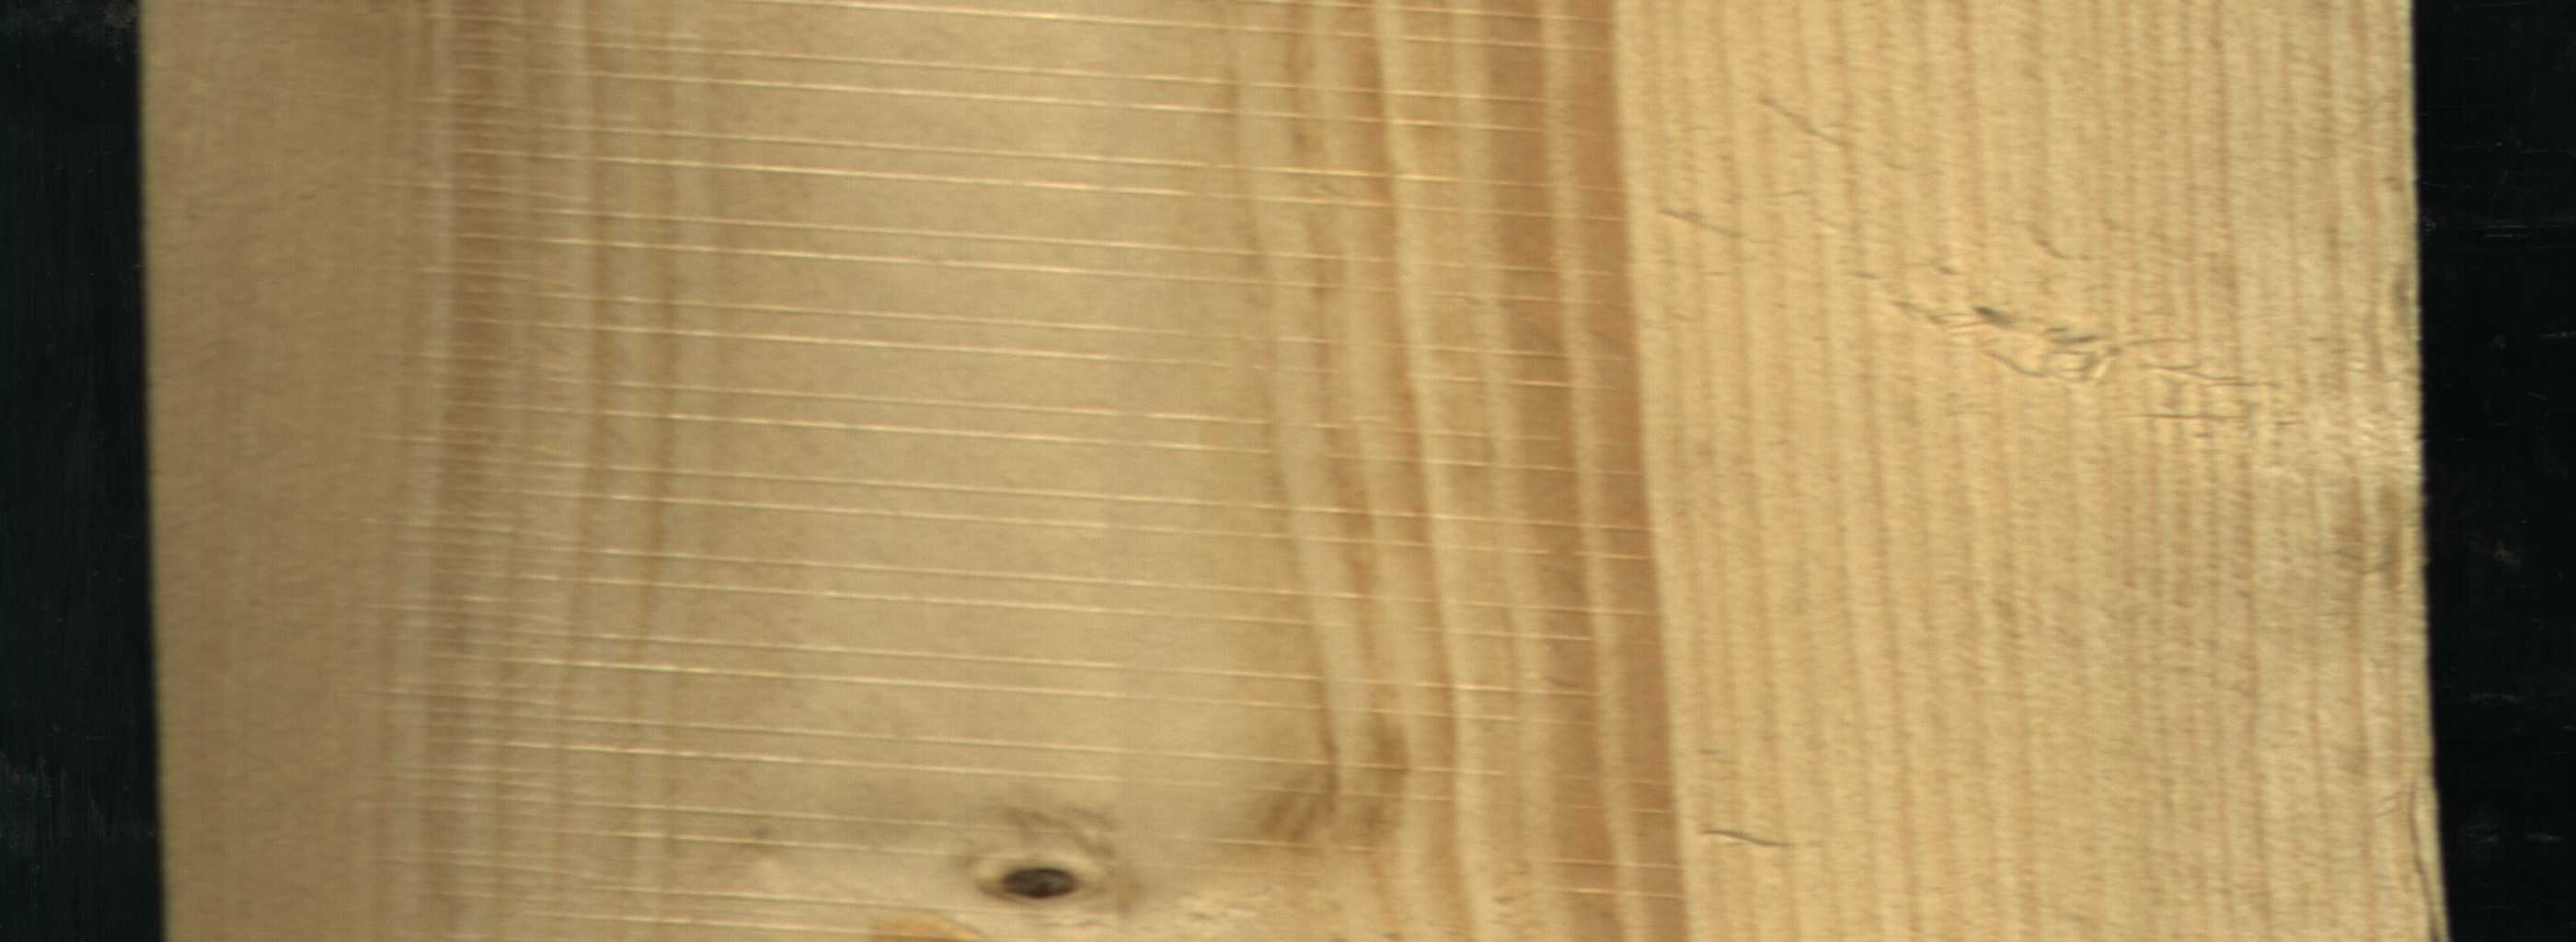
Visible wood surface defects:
Quartzity
Dead_Knot